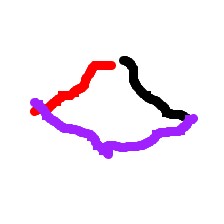
Shape: rhombus